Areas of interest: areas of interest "Medical"
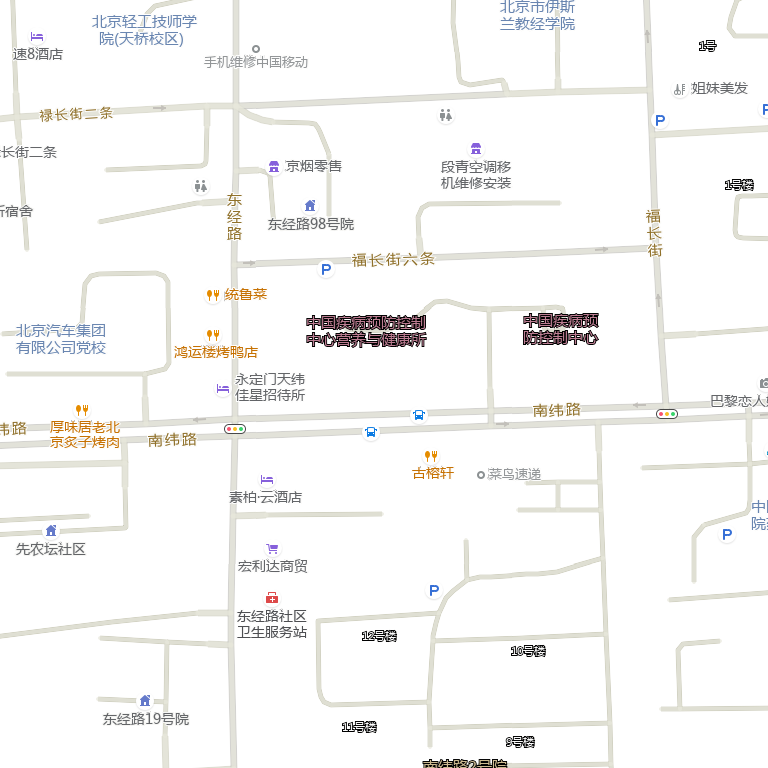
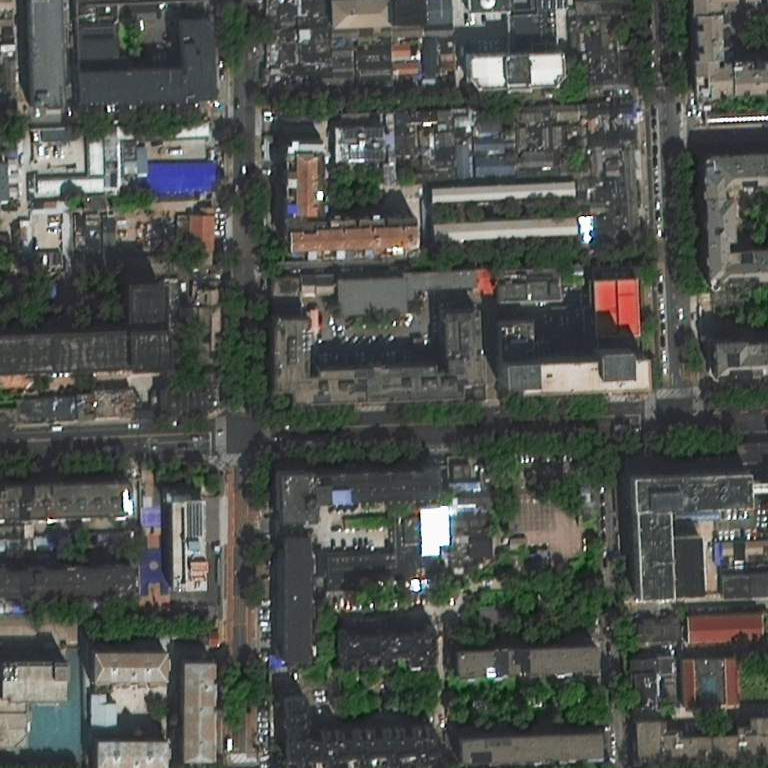